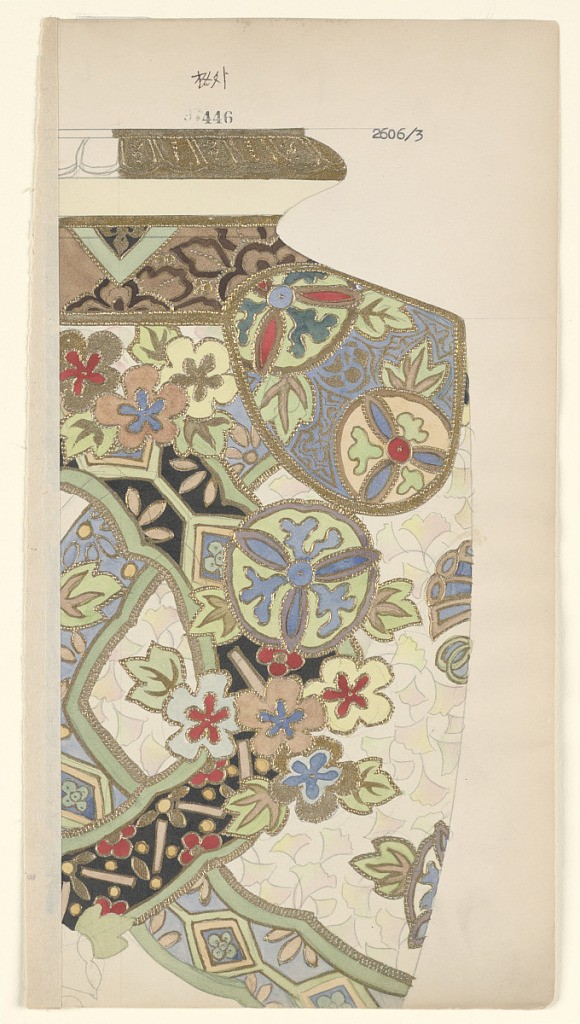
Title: Design for a Jar
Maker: Noritake, Japan and New York, New York, USA
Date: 1880–1910
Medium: Brush and watercolor, black, gold gouache on cream paper
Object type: Drawing
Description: Design for a jar, partially decorated, with crossing bands outlined in green and filled with flowers in gold, red, and green on blue or black ground; circular shapes also containing floral motifs and arabesques and other flowers.